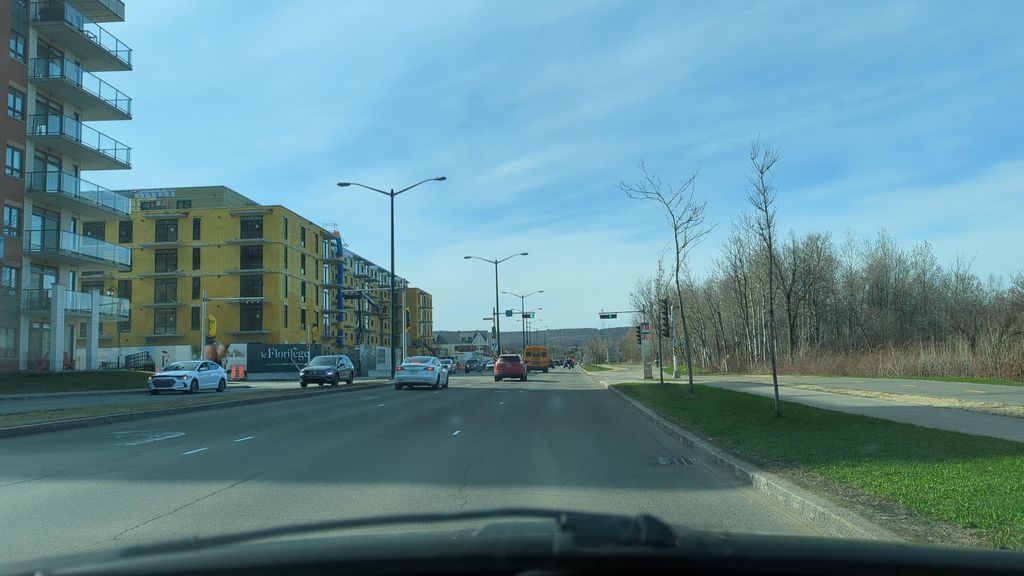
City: quebec_city